Question: As I know, caching for the all resources loaded in 'WKWebView' is set by default. There are several post about but I can't find any posts about the way to get it from 'WKWebView'.
For example, when I use 'WKWebView' to load <URL>, it displays a pdf file and what I want is getting this pdf file from 'WKWebView' to share after url is loaded completely
I have checked on Chrome, if I want to share the file from above link, it will request and download content from url again after that displaying share dialog. It means that they don't get it from current 'WKWebView' (cached resources).
But on Safari, somehow they show share dialog immediately after clicking on share button and seem like without downloading again. I think they get pdf file from cache or somewhere in 'WkWebView' and share it.
Another way to understand the question is

If the question doesn't have enough information for an answer, feel free to leave a comment and I will make it clearer.
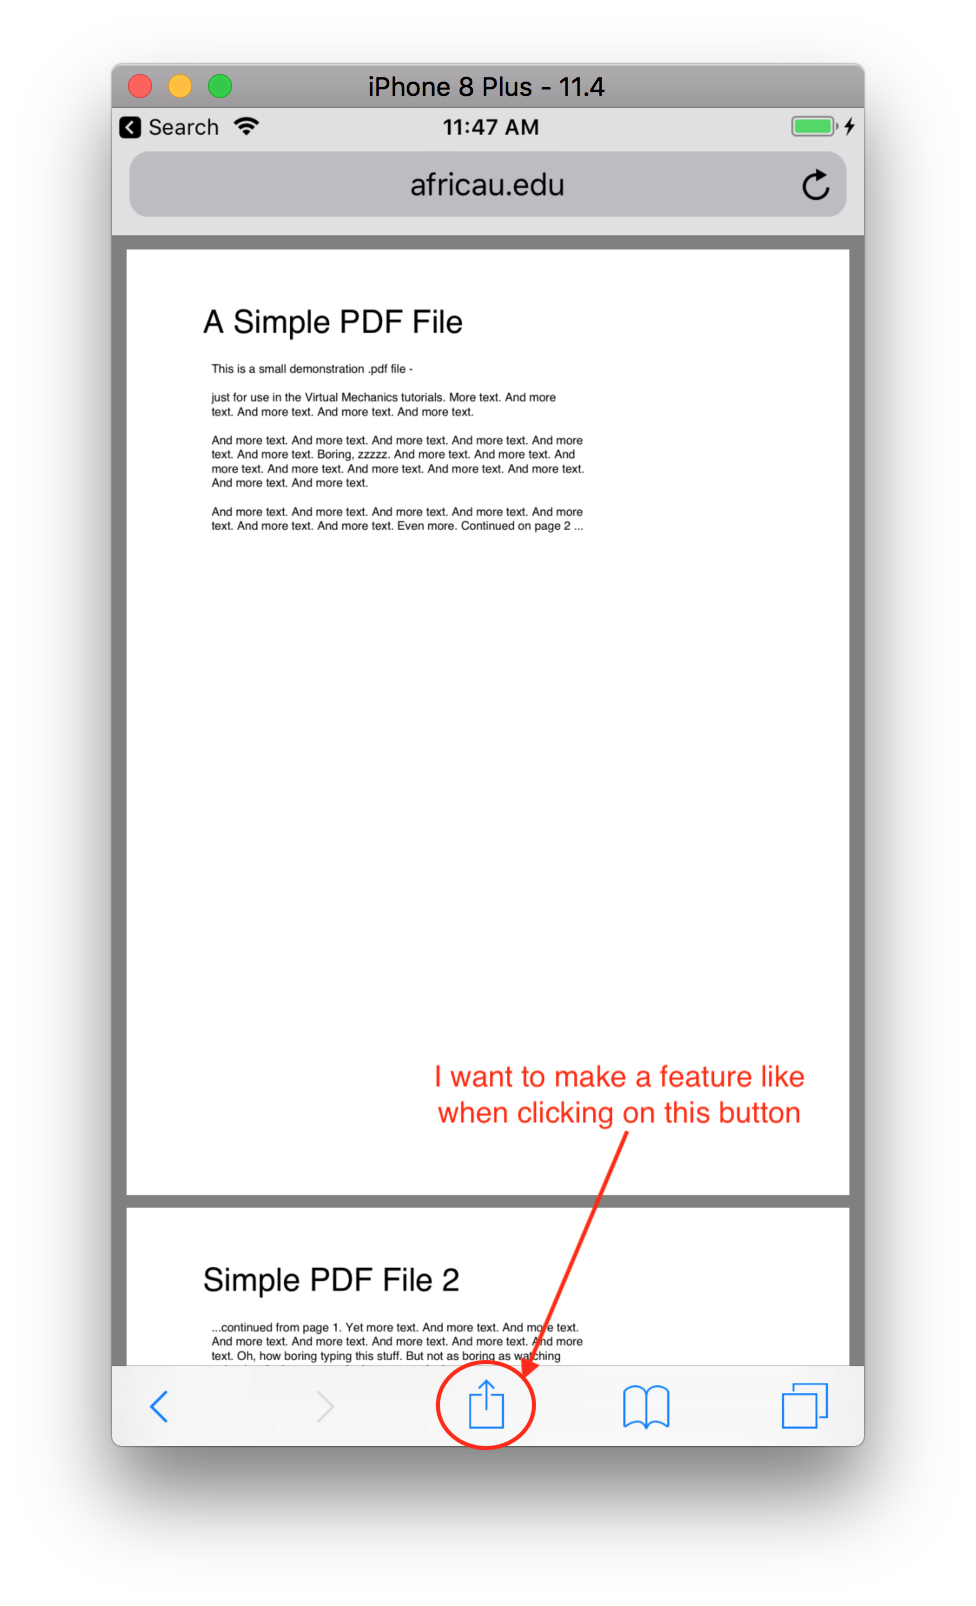
Answer: > As I know, caching for the all resources loaded in WKWebView is set by
default:
By keeping that in mind if you request for the same resource, webview will not load content from internet it will give you the content from the cached resources. For requesting the same resource, you can use some to get the content.
Look at the below code. Once the PDF is loaded and you hit the save button. it will execute JavaScript Code and when the data is ready to deliver by JavaScript
It will fire 'window.webkit.messageHandlers.myInterface.postMessage(base64)'
to let your ViewController know that data is ready to be shared.
You can verify the same by
1. Let it load the PDF
2. Turn off the simulator's internet(see)
3. Hit the save button
You will get your pdf data in base64 format. save it and share it :)
'''
import UIKit
import WebKit
class ViewController: UIViewController {
@IBOutlet weak var webView: WKWebView!
var activityIndicator: UIActivityIndicatorView?
override func viewDidLoad() {
super.viewDidLoad()
}
override func viewDidAppear(_ animated: Bool) {
super.viewDidAppear(animated)
activityIndicator = UIActivityIndicatorView(activityIndicatorStyle: .gray)
webView.navigationDelegate = self
activityIndicator?.center = self.view.center
self.view.addSubview(activityIndicator!)
webView.configuration.userContentController.add(self, name: "myInterface")
webView.load(URLRequest(url: URL(string: "http://www.africau.edu/images/default/sample.pdf")!))
activityIndicator?.startAnimating()
}
@IBAction func saveAction(_ sender: Any) {
let s = """
var xhr = new XMLHttpRequest();
xhr.open('GET', "\(webView.url?.absoluteString ?? "")", true);
xhr.responseType = 'arraybuffer';
xhr.onload = function(e) {
if (this.status == 200) {
var uInt8Array = new Uint8Array(this.response);
var i = uInt8Array.length;
var binaryString = new Array(i);
while (i--){
binaryString[i] = String.fromCharCode(uInt8Array[i]);
}
var data = binaryString.join('');
var base64 = window.btoa(data);
window.webkit.messageHandlers.myInterface.postMessage(base64);
}
};
xhr.send();
"""
webView?.evaluateJavaScript(s, completionHandler: {(string,error) in
print(error ?? "no error")
})
}
}
extension ViewController: WKScriptMessageHandler{
func userContentController(_ userContentController: WKUserContentController, didReceive message: WKScriptMessage) {
// print("Message received: \(message.name) with body: \(message.body)")
guard
var documentsURL = (FileManager.default.urls(for: .documentDirectory, in: .userDomainMask)).last,
let convertedData = Data.init(base64Encoded: message.body as! String)
else {
//handle error when getting documents URL
return
}
//name your file however you prefer
documentsURL.appendPathComponent("sample.pdf")
do {
try convertedData.write(to: documentsURL)
} catch {
//handle write error here
}
//if you want to get a quick output of where your
//file was saved from the simulator on your machine
//just print the documentsURL and go there in Finder
print(documentsURL)
let activityViewController = UIActivityViewController.init(activityItems: [documentsURL], applicationActivities: nil)
present(activityViewController, animated: true, completion: nil)
}
}
extension ViewController: WKNavigationDelegate{
func webView(_ webView: WKWebView, didFinish navigation: WKNavigation!) {
self.activityIndicator?.stopAnimating()
self.activityIndicator?.removeFromSuperview()
self.activityIndicator = nil
}
}
'''
BTW the pdf link you provided is using HTTP not HTTPS. So for testing purpose add the following in your 'info.plist'
'''
<key>NSAppTransportSecurity</key>
<dict>
<key>NSAllowsArbitraryLoadsInWebContent</key>
<true/>
</dict>
'''